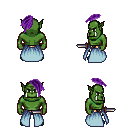
a pixel art fantasy rpg character, male body template, orc, green skin, overskirt, gold greaves, purple long mohawk hairstyle, black shoes, dagger, four views (front, back, left, right), 2x2 character sprite sheet, small pixel art, hard edges, no anti-aliasing